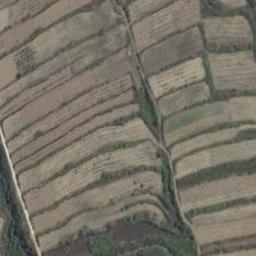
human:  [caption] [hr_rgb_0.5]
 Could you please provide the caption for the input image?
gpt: There is a winding narrow road next to a large brown and green mixed terraces .

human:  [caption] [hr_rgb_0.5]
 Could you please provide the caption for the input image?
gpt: There are many green plants on the terrace .

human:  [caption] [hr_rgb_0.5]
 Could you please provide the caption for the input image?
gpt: There are no crops on the terraces in the picture .

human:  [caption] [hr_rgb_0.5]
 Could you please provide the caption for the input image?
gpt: The bare terrace is next to some trees .

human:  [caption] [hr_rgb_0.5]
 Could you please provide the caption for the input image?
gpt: There are many yellow terraces arranged neatly .